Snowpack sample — Buffalo Mountain, Silverthorne, Colorado, USA (1/25/25, 10:11 AM MST)
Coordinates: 39.6222, -106.1139
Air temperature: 22 °F
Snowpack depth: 110 cm
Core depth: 20 cm
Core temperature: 48.2 °F
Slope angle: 12°, slope face: 102°
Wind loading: high
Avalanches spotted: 0
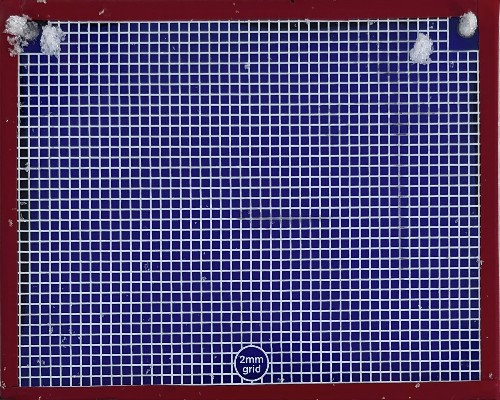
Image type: profile
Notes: No avalanches nearby, collected on the outskirts of a fire break 15 meters from the treeline, on way to Buffalo and Red Mountain